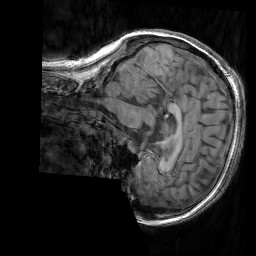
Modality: T1w
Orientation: sagittal
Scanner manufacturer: siemens
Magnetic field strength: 3 T
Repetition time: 1.83 s
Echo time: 0.00303 s